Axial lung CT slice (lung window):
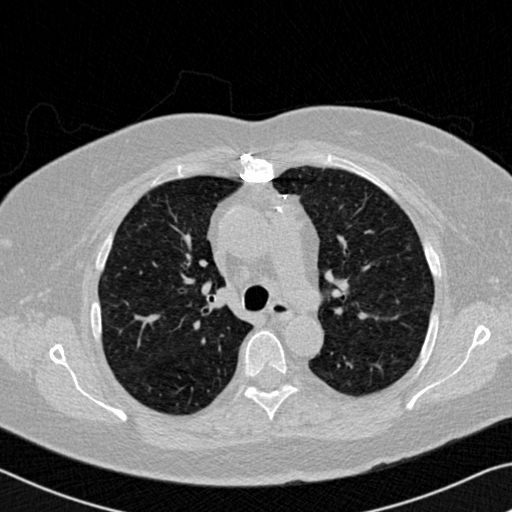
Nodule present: no